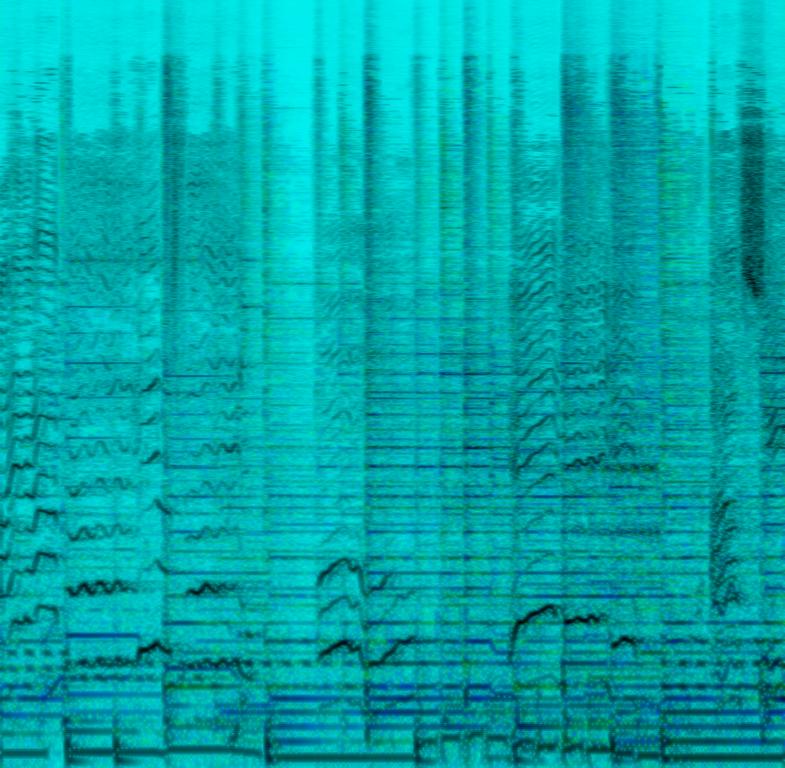
The Soft Rock song features harmonizing male vocals singing over sustained organ keys chords, shimmering cymbals, groovy piano chords in the left channel, acoustic rhythm guitar in the right channel of the stereo image and groovy bass guitar. It sounds passionate and hopeful, like something you would sing along at concerts.